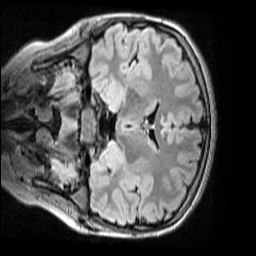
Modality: FLAIR
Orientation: coronal
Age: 13
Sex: male
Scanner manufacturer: siemens
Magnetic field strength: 3 T
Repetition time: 5 s
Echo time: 0.388 s